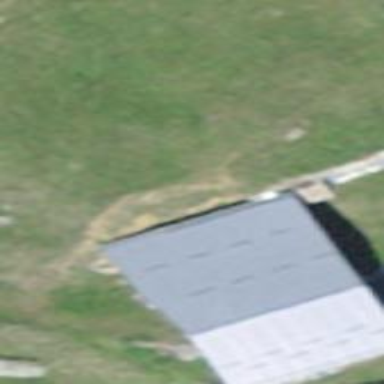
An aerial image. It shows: Detached building.